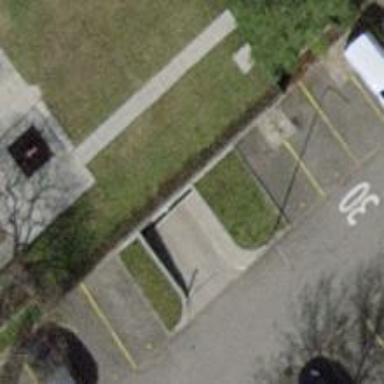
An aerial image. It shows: Parking entrance.